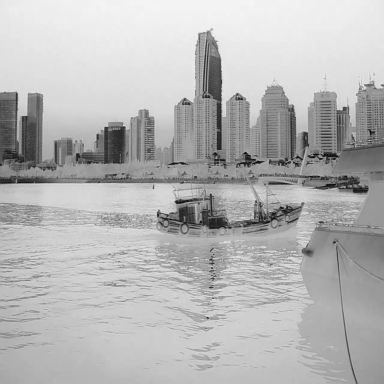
There is a bulk_carrier in the infrared image.